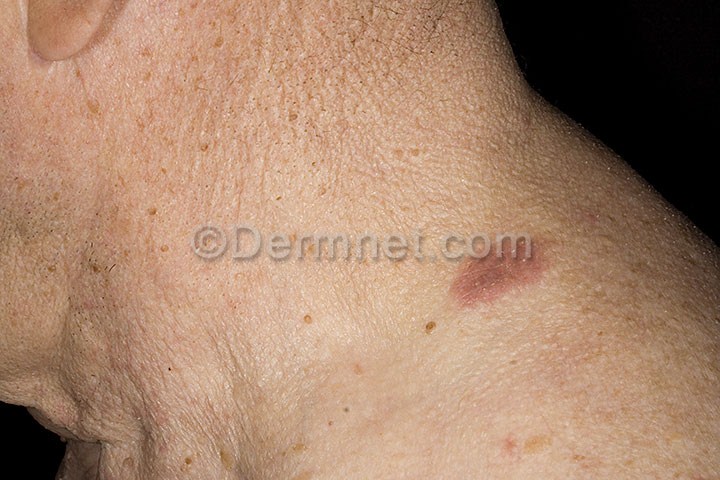
Disease: Systemic Disease